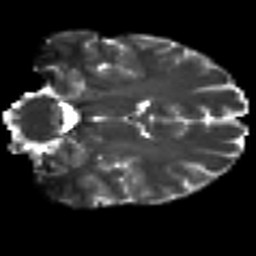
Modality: T2w
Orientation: coronal
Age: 28
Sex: female
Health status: healthy
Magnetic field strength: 3 T
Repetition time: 8.4 s
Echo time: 0.0926 s